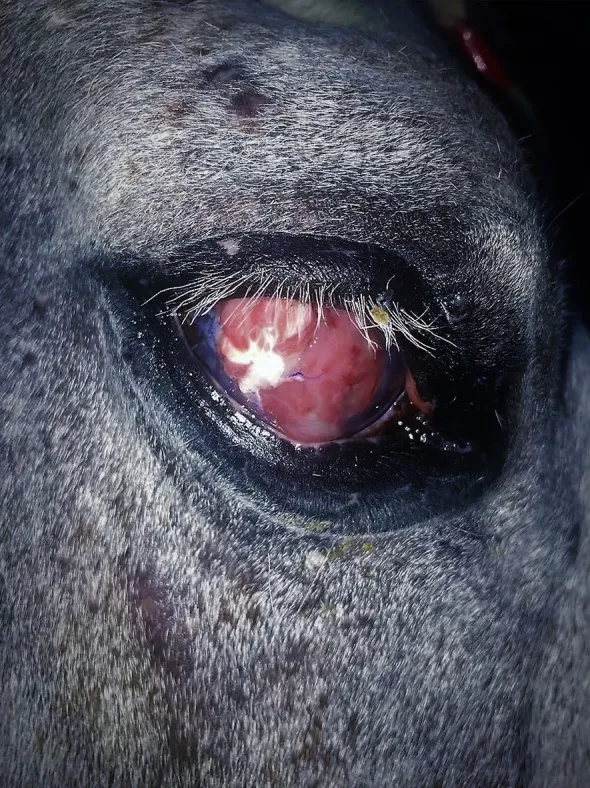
Illustrates the appearance of the eye at the time of discharge from the Hospital, 31 days after arrival and 17 days after fascia lata grafting. The graft has almost completely sloughed and the eye globe is stable without any evidence of corneal perforation.
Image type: medical_photograph (skin_photograph)